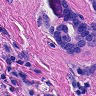
Metastatic tissue present: yes